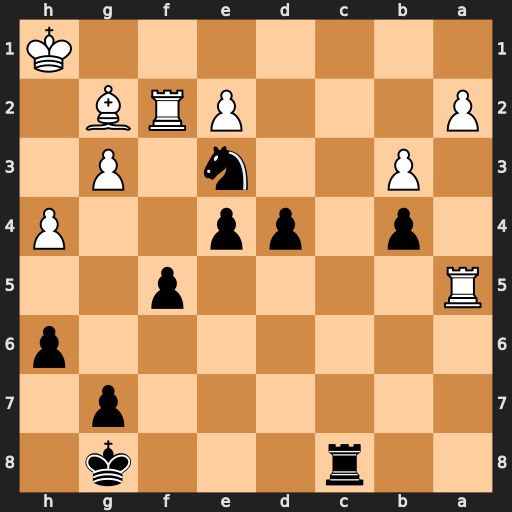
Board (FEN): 2r3k1/6p1/7p/R4p2/1p1pp2P/1P2n1P1/P3PRB1/7K
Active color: b
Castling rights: -
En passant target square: -
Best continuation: Rc1+ Bf1 Nxf1 Rxf1 Rxf1+